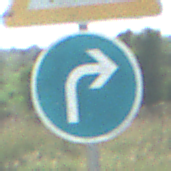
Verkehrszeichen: VorgeschriebeneFahrtrichtungRechts
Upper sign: Arbeitsstelle
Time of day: MorningAfternoon
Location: Outdoor (Special)
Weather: Clear
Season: NotSpecified
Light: Natural